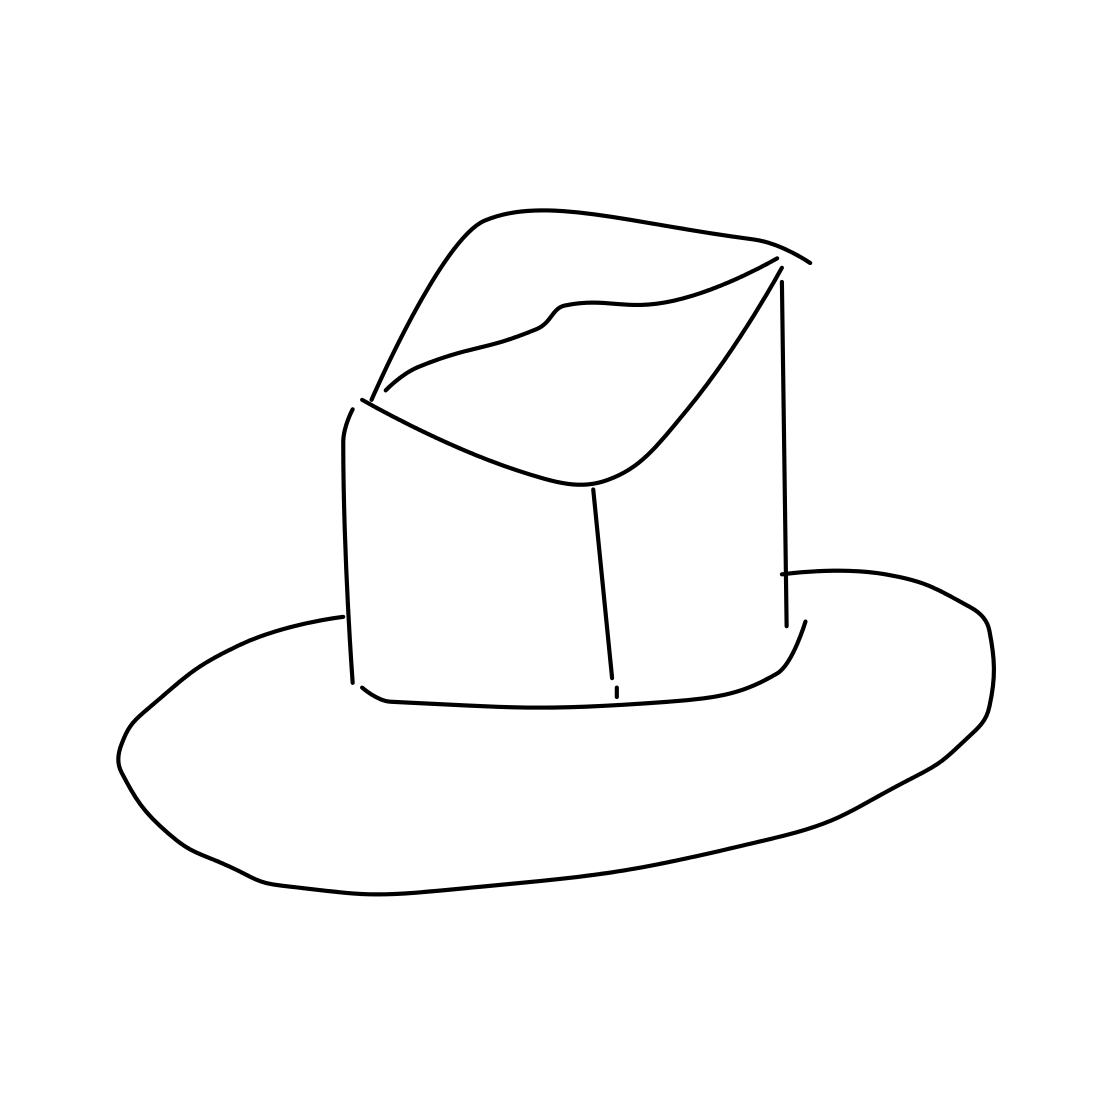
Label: hat